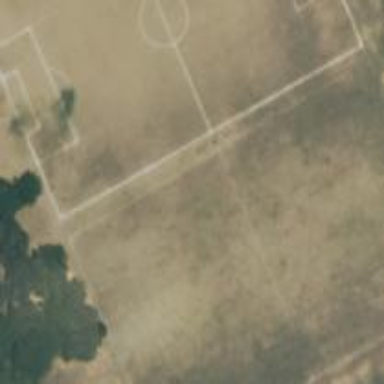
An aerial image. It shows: Soccer pitch designated for leisure and sports activities.